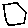
Label: hexagon